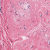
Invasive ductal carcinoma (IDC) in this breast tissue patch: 0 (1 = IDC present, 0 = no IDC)